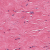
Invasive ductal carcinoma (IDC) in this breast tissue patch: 0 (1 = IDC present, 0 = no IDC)